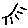
Label: sun